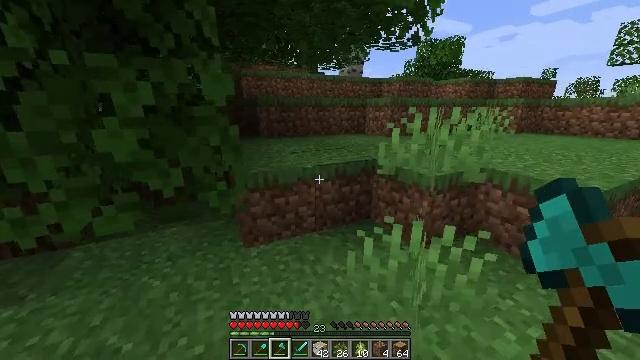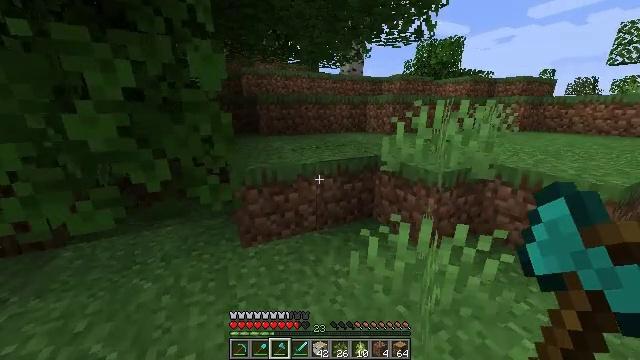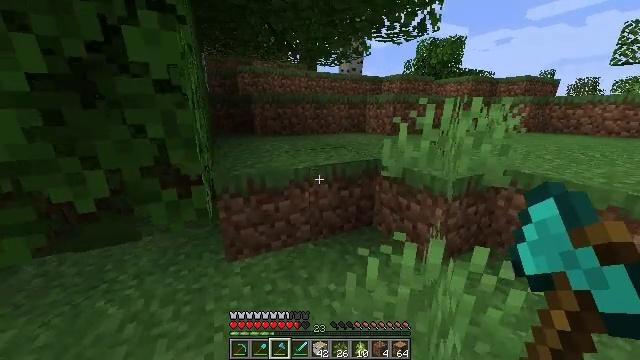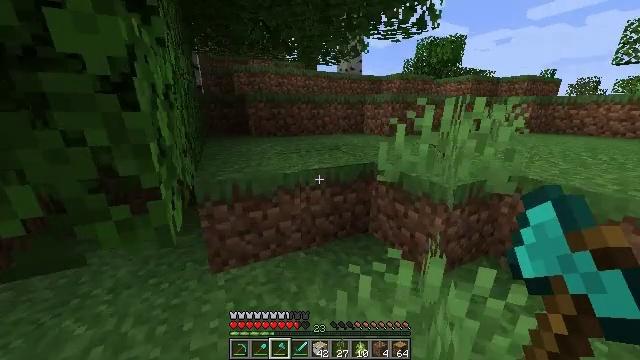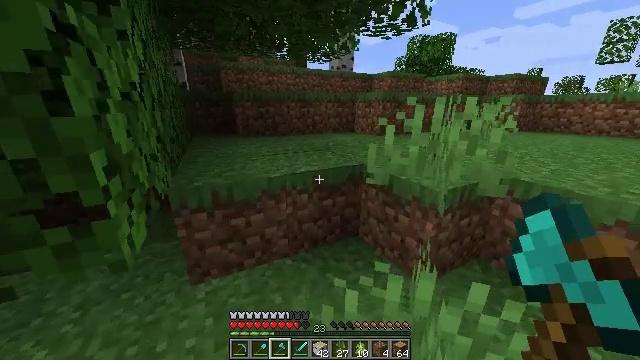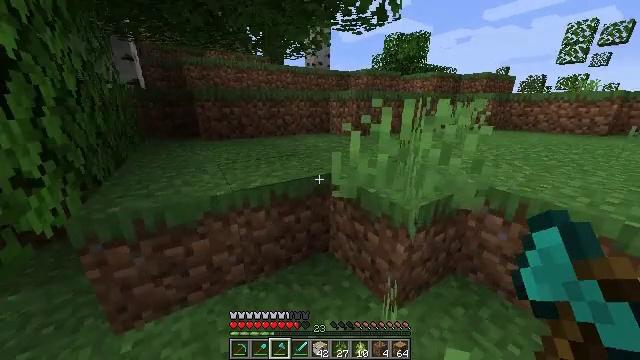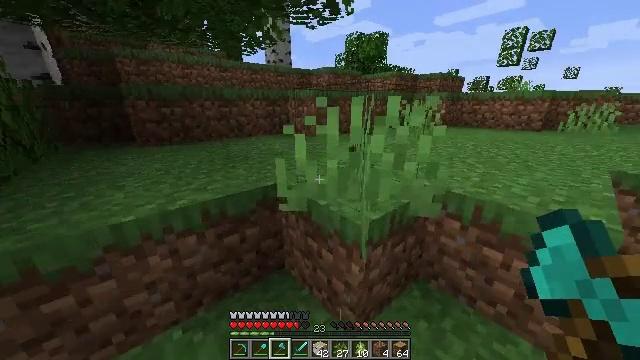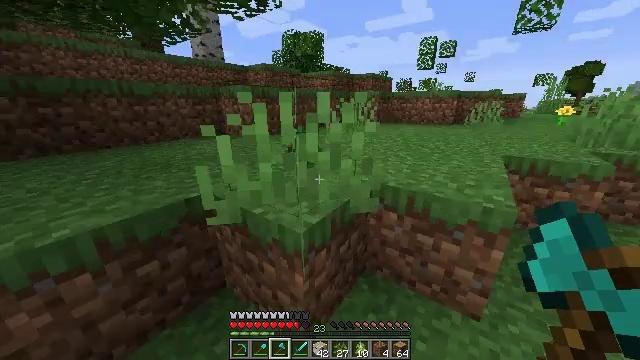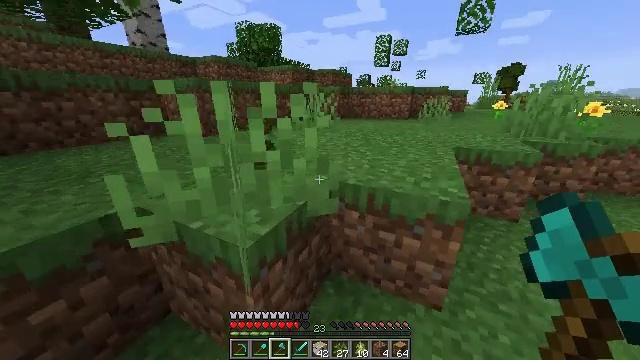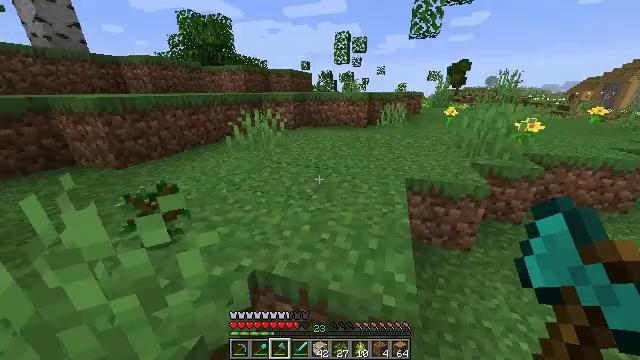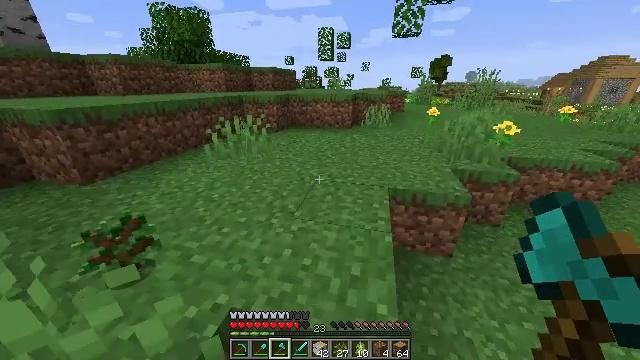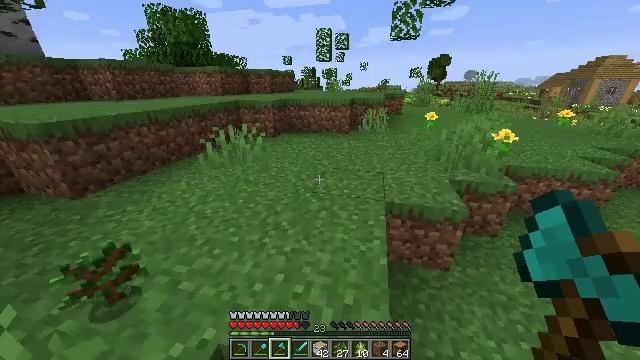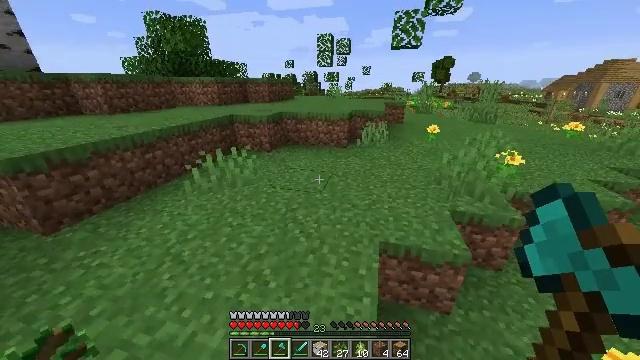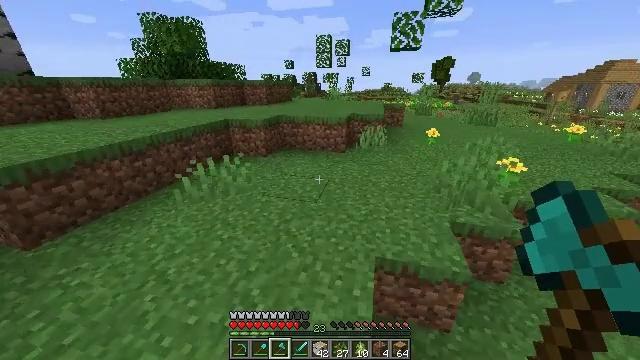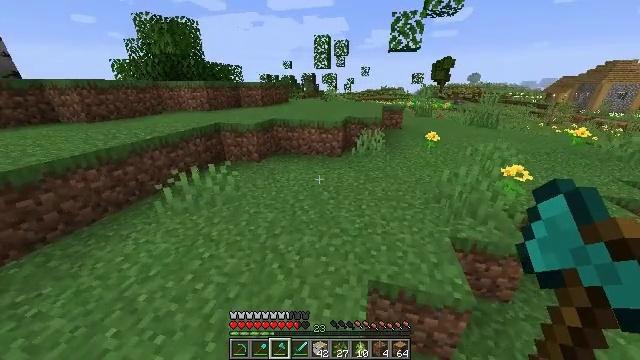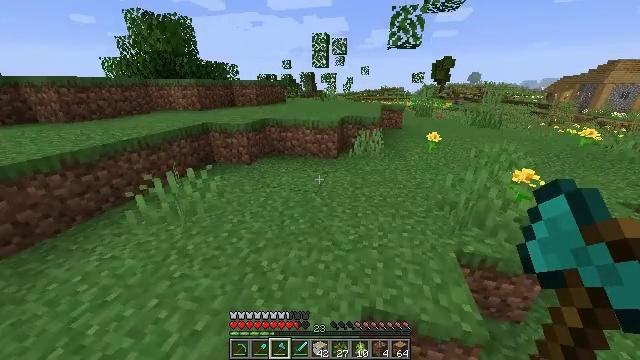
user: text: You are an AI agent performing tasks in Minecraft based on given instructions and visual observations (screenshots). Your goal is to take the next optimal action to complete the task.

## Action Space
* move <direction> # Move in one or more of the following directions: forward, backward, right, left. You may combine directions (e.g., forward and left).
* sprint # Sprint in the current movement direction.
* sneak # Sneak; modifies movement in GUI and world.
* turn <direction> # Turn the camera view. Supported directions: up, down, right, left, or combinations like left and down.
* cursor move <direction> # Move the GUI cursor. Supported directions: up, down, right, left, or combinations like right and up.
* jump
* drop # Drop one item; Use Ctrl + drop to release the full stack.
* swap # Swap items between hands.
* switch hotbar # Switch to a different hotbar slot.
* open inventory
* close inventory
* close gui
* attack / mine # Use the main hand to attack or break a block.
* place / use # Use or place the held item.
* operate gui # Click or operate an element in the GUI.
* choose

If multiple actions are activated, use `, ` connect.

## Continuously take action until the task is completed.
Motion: motion action
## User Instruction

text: Create pumpkin seeds with a pumpkin in your inventory.
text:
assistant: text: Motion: move forward, sprint
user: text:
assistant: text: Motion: move forward and move right, sprint
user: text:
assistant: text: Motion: move forward and move right, sprint
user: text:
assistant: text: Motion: move forward and move right, sprint, turn right
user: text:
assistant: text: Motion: move forward and move right, sprint, turn right
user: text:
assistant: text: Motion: move forward and move right, sprint, turn right
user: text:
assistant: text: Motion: move forward and move right, sprint, turn right
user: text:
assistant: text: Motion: move forward and move right, sprint, turn right and down
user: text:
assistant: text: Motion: move forward and move right, sprint, turn right and down, jump
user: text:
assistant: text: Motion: move forward and move right, sprint, turn right and down, jump
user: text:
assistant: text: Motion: move forward and move right, sprint, jump
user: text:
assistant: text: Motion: move forward and move right, sprint, jump
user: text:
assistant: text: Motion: move forward and move right, sprint, jump
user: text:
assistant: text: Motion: move forward, sprint
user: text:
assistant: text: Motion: move forward, sprint
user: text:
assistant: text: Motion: move forward, sprint
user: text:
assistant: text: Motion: move forward, sprint
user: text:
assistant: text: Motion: move forward, sprint
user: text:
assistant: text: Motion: move forward, sprint
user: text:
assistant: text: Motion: move forward, sprint
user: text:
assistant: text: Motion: move forward, sprint, turn right and down
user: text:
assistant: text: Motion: move forward, sprint, turn right
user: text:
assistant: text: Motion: move forward, sprint, turn right
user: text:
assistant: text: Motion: move forward and move right, sprint, turn right and down
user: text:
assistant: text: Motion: move forward and move right, sprint, turn right
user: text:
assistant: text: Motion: move forward and move right, sprint, turn right
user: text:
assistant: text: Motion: move forward and move right, sprint, turn right and up
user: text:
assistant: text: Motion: move forward and move right, sprint
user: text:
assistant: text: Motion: move forward and move right, sprint
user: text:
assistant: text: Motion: move forward and move right, sprint